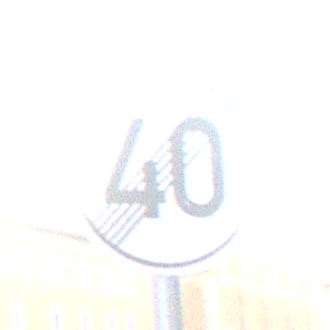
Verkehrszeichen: EndeGeschwindigkeit40
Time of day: SunriseSunset
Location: Outdoor (Urban)
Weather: Clear
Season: NotSpecified
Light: Natural